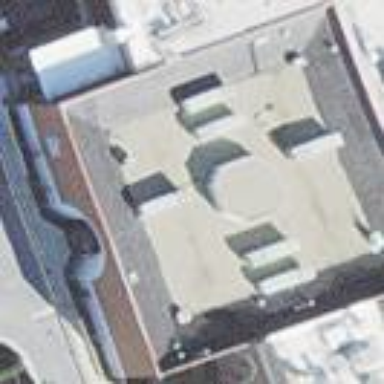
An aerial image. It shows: Department store building.